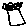
Label: tree